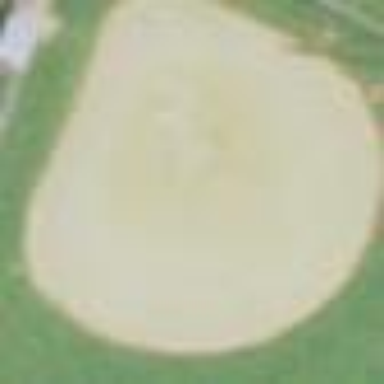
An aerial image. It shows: Infield baseball field with natural sand surface.